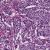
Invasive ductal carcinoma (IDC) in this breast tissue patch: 1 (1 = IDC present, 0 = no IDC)